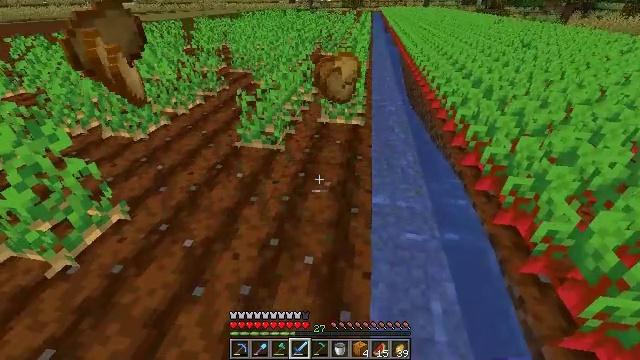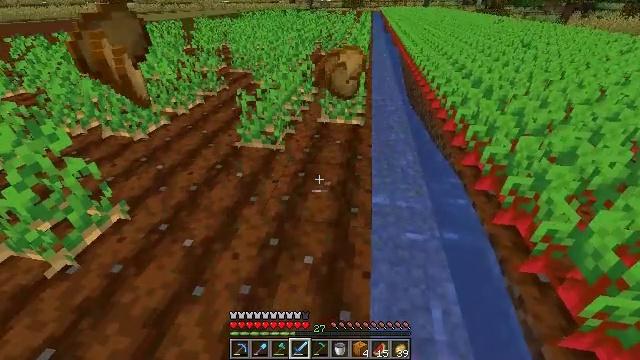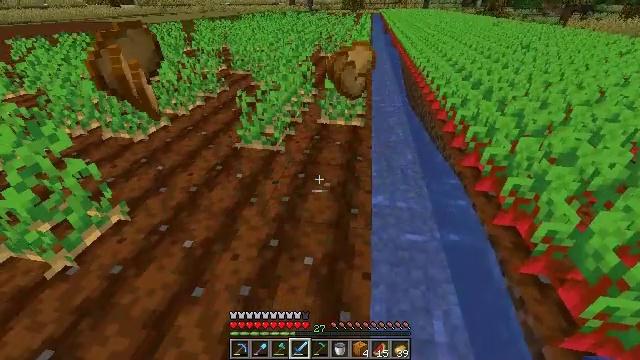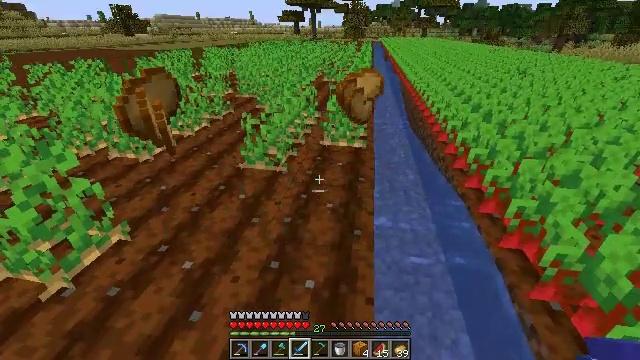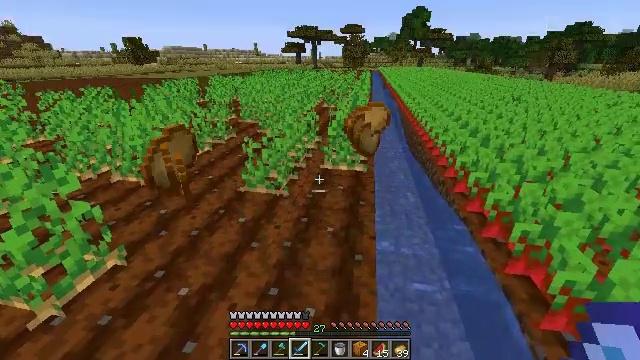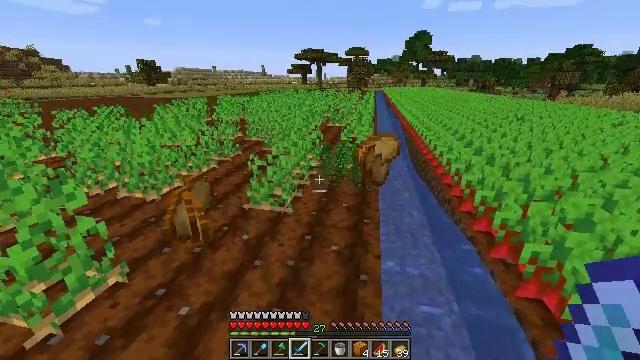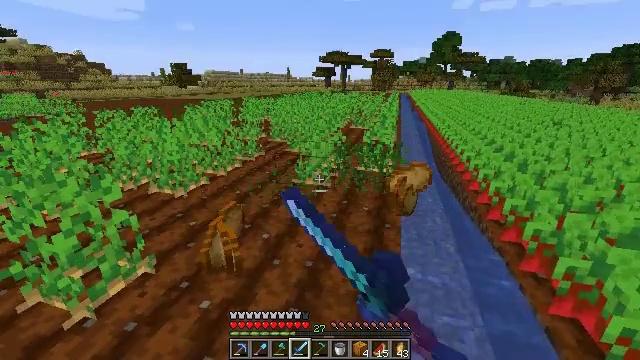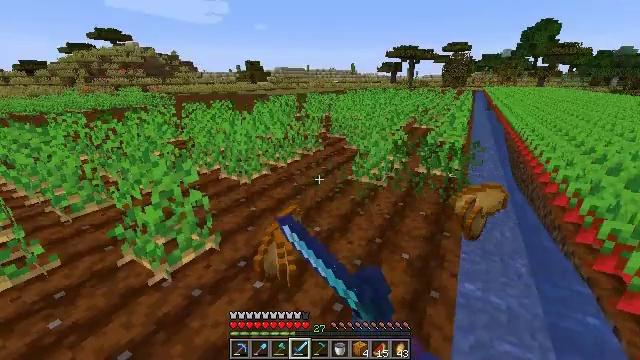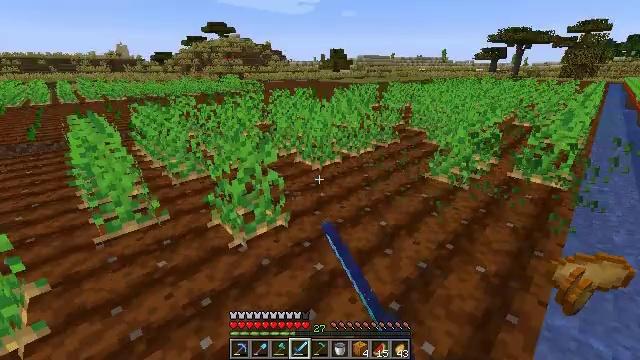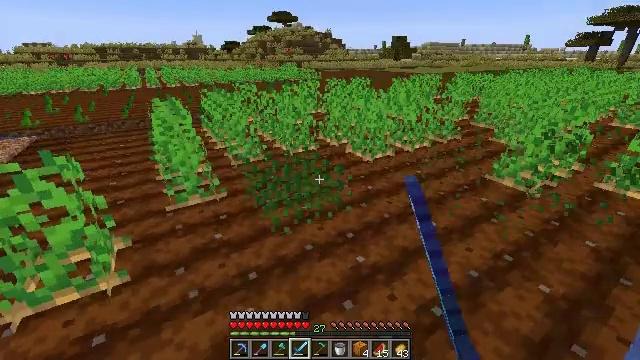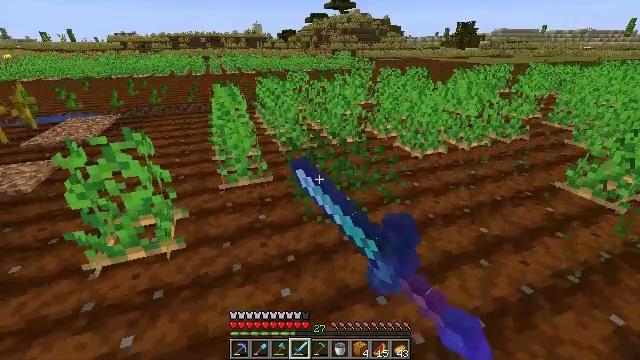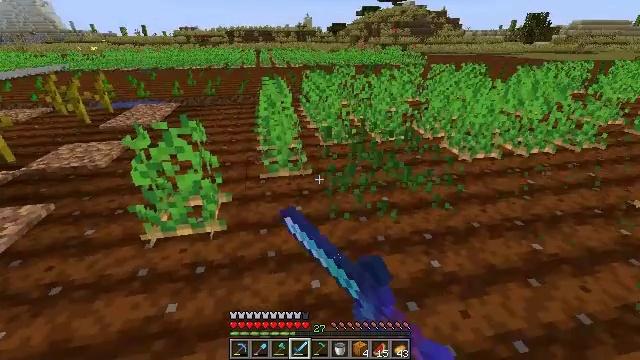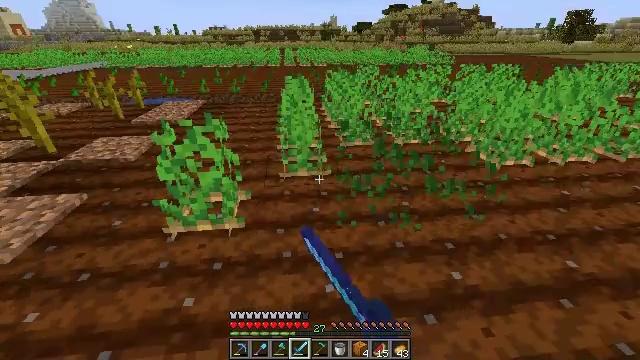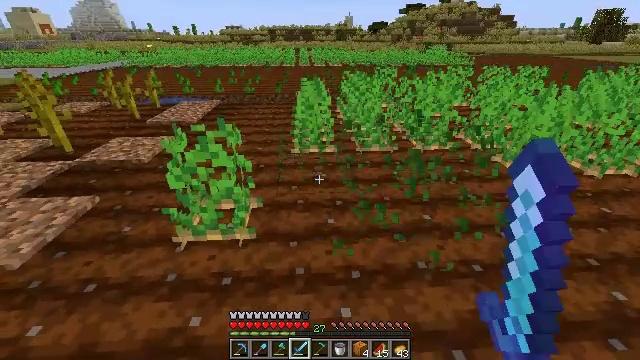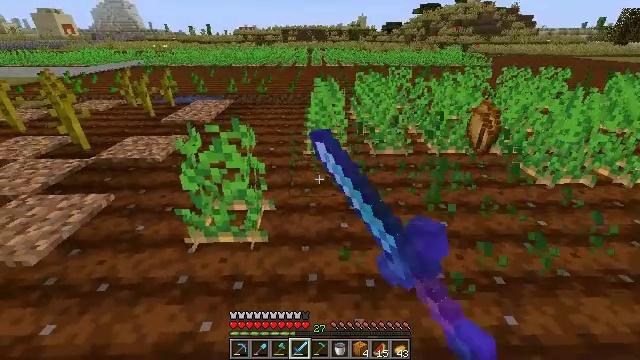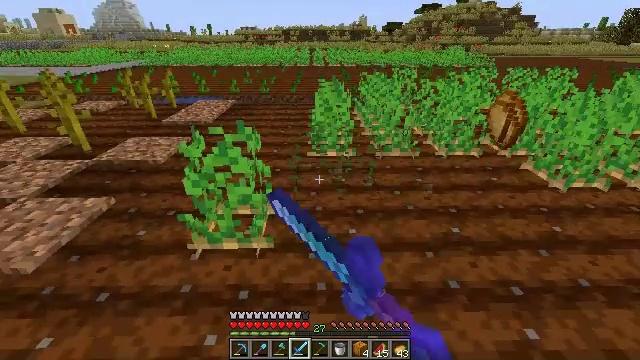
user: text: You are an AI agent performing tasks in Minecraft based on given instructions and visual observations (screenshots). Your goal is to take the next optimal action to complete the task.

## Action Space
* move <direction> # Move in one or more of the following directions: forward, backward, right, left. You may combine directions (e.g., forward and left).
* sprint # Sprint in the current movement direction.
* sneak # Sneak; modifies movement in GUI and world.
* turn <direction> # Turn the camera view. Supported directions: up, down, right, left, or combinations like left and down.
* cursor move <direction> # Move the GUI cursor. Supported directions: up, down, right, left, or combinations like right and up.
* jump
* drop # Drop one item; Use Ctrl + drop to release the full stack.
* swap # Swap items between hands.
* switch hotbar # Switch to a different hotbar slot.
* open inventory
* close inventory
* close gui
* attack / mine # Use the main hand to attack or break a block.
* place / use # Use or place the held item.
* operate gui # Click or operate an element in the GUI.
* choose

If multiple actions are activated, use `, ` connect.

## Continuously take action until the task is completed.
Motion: motion action
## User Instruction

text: Collect potatoes from the garden.
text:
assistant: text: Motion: no_op
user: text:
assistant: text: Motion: no_op
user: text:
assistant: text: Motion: turn up
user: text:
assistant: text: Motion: turn up
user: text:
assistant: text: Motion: turn left and up, attack / mine
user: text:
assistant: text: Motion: turn left, attack / mine
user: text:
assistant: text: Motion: turn left, attack / mine
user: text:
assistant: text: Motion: turn left and down, attack / mine
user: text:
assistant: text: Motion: turn left and down, attack / mine
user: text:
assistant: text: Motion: turn left and down, attack / mine
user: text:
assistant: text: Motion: turn left and down, attack / mine
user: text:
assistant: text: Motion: move forward, turn left, attack / mine
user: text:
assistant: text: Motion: move forward and move left, turn left, attack / mine
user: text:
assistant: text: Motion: move forward and move left, turn left, attack / mine
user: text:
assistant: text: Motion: move forward and move left, attack / mine
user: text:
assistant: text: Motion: move forward and move left, attack / mine
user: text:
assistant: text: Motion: move forward and move left, attack / mine
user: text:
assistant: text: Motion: move forward and move left, attack / mine
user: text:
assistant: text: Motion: move forward and move left, turn right and down, attack / mine
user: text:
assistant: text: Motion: move forward and move left, turn right and down, attack / mine
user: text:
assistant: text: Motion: move left, turn right and down, attack / mine
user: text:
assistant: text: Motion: turn right, attack / mine
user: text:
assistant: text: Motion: turn right and up, attack / mine
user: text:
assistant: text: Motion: turn right and up, attack / mine
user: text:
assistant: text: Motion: move forward, turn right and up, attack / mine
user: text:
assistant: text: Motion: move forward, attack / mine
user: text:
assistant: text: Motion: move forward, attack / mine
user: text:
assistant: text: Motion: move forward and move left, attack / mine
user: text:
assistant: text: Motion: move forward and move left, attack / mine
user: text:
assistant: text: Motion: move forward and move left, turn right, attack / mine